Field crop: maize
Growth stage: 2
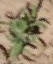
Species: atriplex